Question: I have a panel data consisting of 180 countries in a .csv file, and I would like to create a subset of the 180 countries to run regressions based on the subset.
Here is a screenshot of my dataset:
I have been toying with the subset function but I can't seem to get it to work correctly.
Ultimately, how should I go about creating a subset that just includes, for example, "Albania", "United States" while keeping other columns the same.
Thank you for any suggestions.
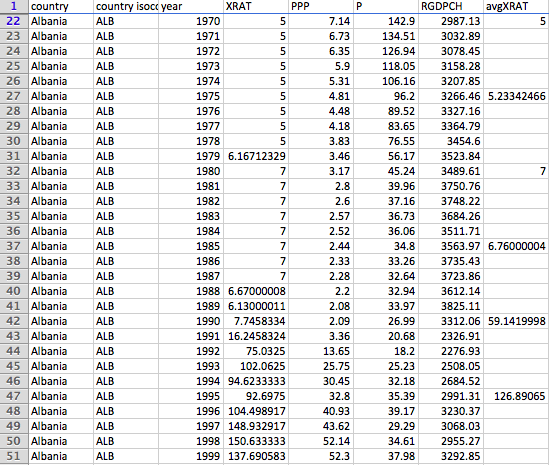
Answer: This is very basic subsetting, and you can find several answers on SO and in any introductory manual.
Assuming you have read your csv file in as an object named "df", something like this should do the job:
'''
df[df$country %in% c("United States", "Albania"), ]
'''
---
In the future:
1. Screenshots of your data are of little use. Please use something like dput(head(yourdata)) instead.
2. Show what you have tried. Don't simply write "I've been toying with the subset function". If you want to use the subset function in particular but haven't had success, it is helpful to show what you have done to help others troubleshoot.
---
### A minimal example
Sample data:
'''
set.seed(1)
df <- data.frame(country = sample(letters[1:5], 15, replace = TRUE),
somerandomvalue = rnorm(15),
anotherrandomvalue = rnorm(15))
'''
Some summary data about the "country" column. Shows us that there are five unique countries, and there are 15 cases (rows) overall.
'''
> summary(df$country)
a b c d e
2 5 1 4 3
'''
Take just a subset:
'''
> df[df$country %in% c("a", "b"), ]
country somerandomvalue anotherrandomvalue
1 b -0.005767173 0.80418951
2 b 2.404653389 -0.<PHONE>
5 b -1.147657009 -0.69095384
10 a -0.891921127 -0.43331032
11 b 0.435683299 -0.64947165
12 a -1.237538422 0.72675075
14 b 0.377395646 0.99216037
'''
Or, using the subset function:
'''
subset(df, country %in% c("a", "b"))
'''